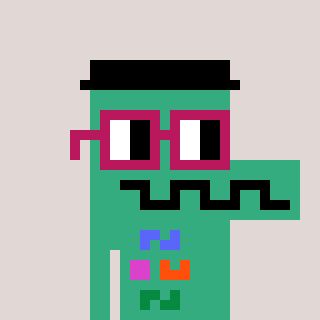
a pixel art character with square dark red glasses, a crocodile-shaped head and a teal-colored body on a warm background